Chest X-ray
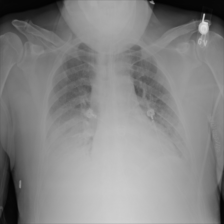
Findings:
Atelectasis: negative
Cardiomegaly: negative
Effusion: negative
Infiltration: negative
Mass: negative
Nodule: negative
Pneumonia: negative
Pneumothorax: negative
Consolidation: positive
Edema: negative
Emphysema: negative
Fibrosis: negative
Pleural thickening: negative
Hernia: negative